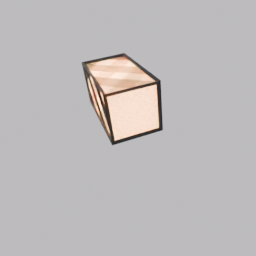
Label: lighting